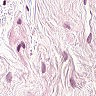
Metastatic tissue present: no